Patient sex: F
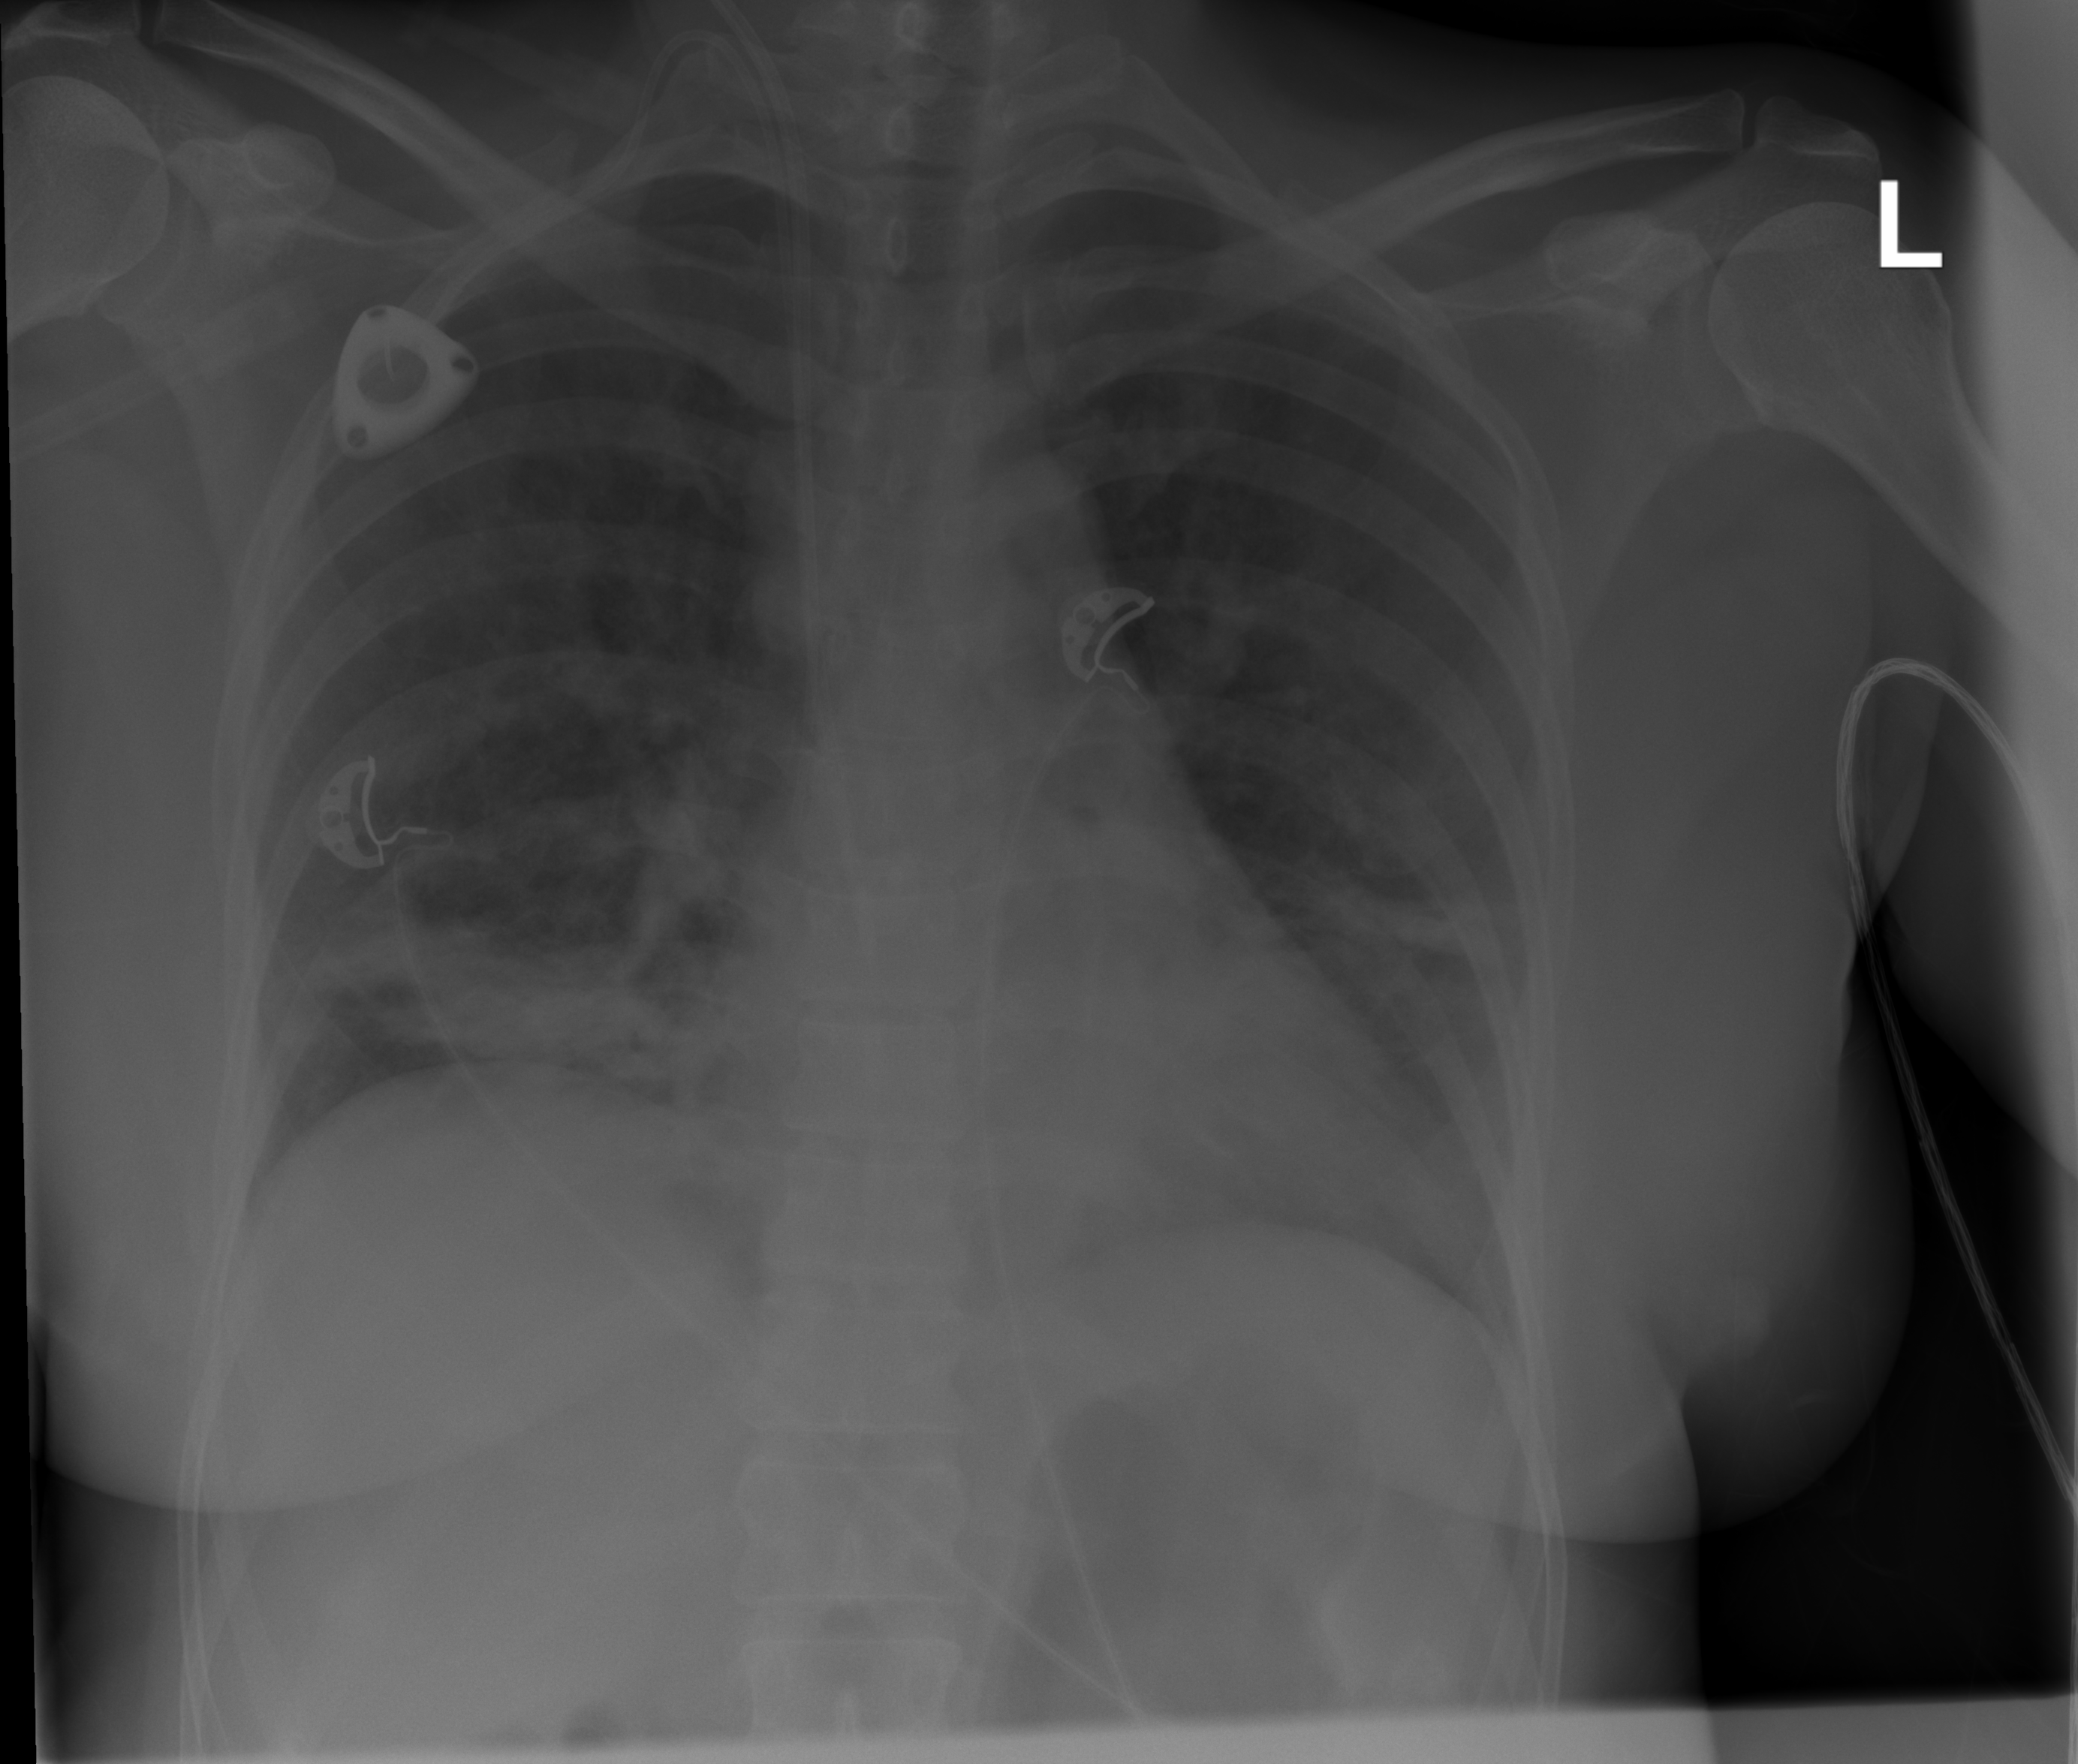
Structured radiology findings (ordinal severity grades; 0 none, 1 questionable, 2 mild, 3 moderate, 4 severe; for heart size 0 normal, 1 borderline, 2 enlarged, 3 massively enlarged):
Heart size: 0
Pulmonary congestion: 2
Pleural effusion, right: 0
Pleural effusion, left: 0
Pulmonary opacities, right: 3
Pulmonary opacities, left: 3
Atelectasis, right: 2
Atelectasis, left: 2